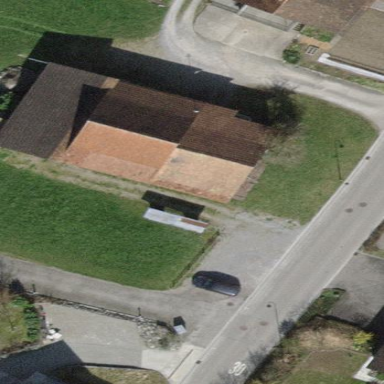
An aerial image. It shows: Shed building.